Interaction volume radius: 5 \u00c5
Interaction volume height: 15 \u00c5
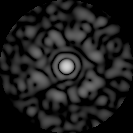
Disorder parameter: 0.8405